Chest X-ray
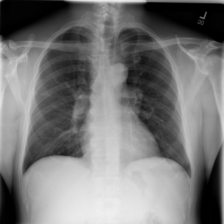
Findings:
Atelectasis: negative
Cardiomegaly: negative
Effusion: negative
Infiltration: negative
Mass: negative
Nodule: negative
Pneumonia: negative
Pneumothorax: negative
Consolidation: negative
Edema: negative
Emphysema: negative
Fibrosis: negative
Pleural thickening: negative
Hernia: negative